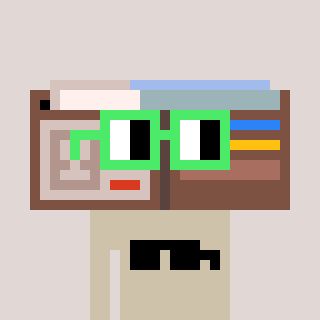
a pixel art character with square light green glasses, a wallet-shaped head and a bege-colored body on a warm background